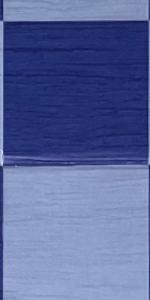
Label: Empty